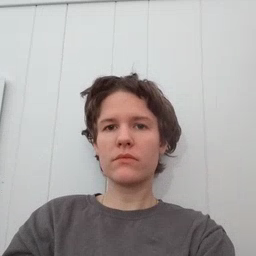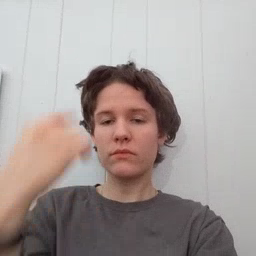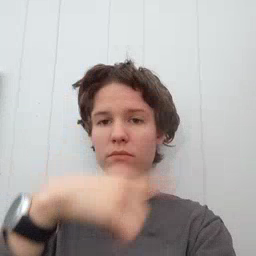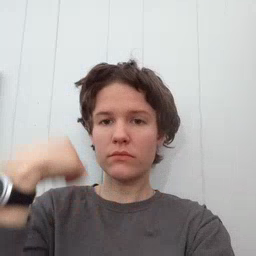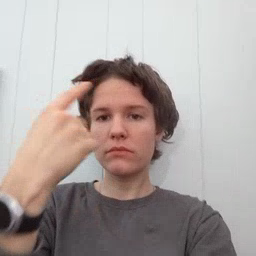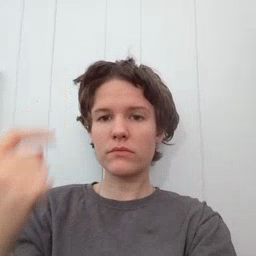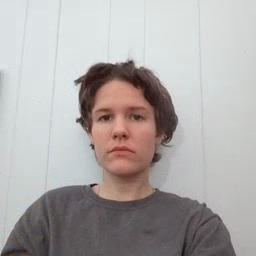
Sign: look